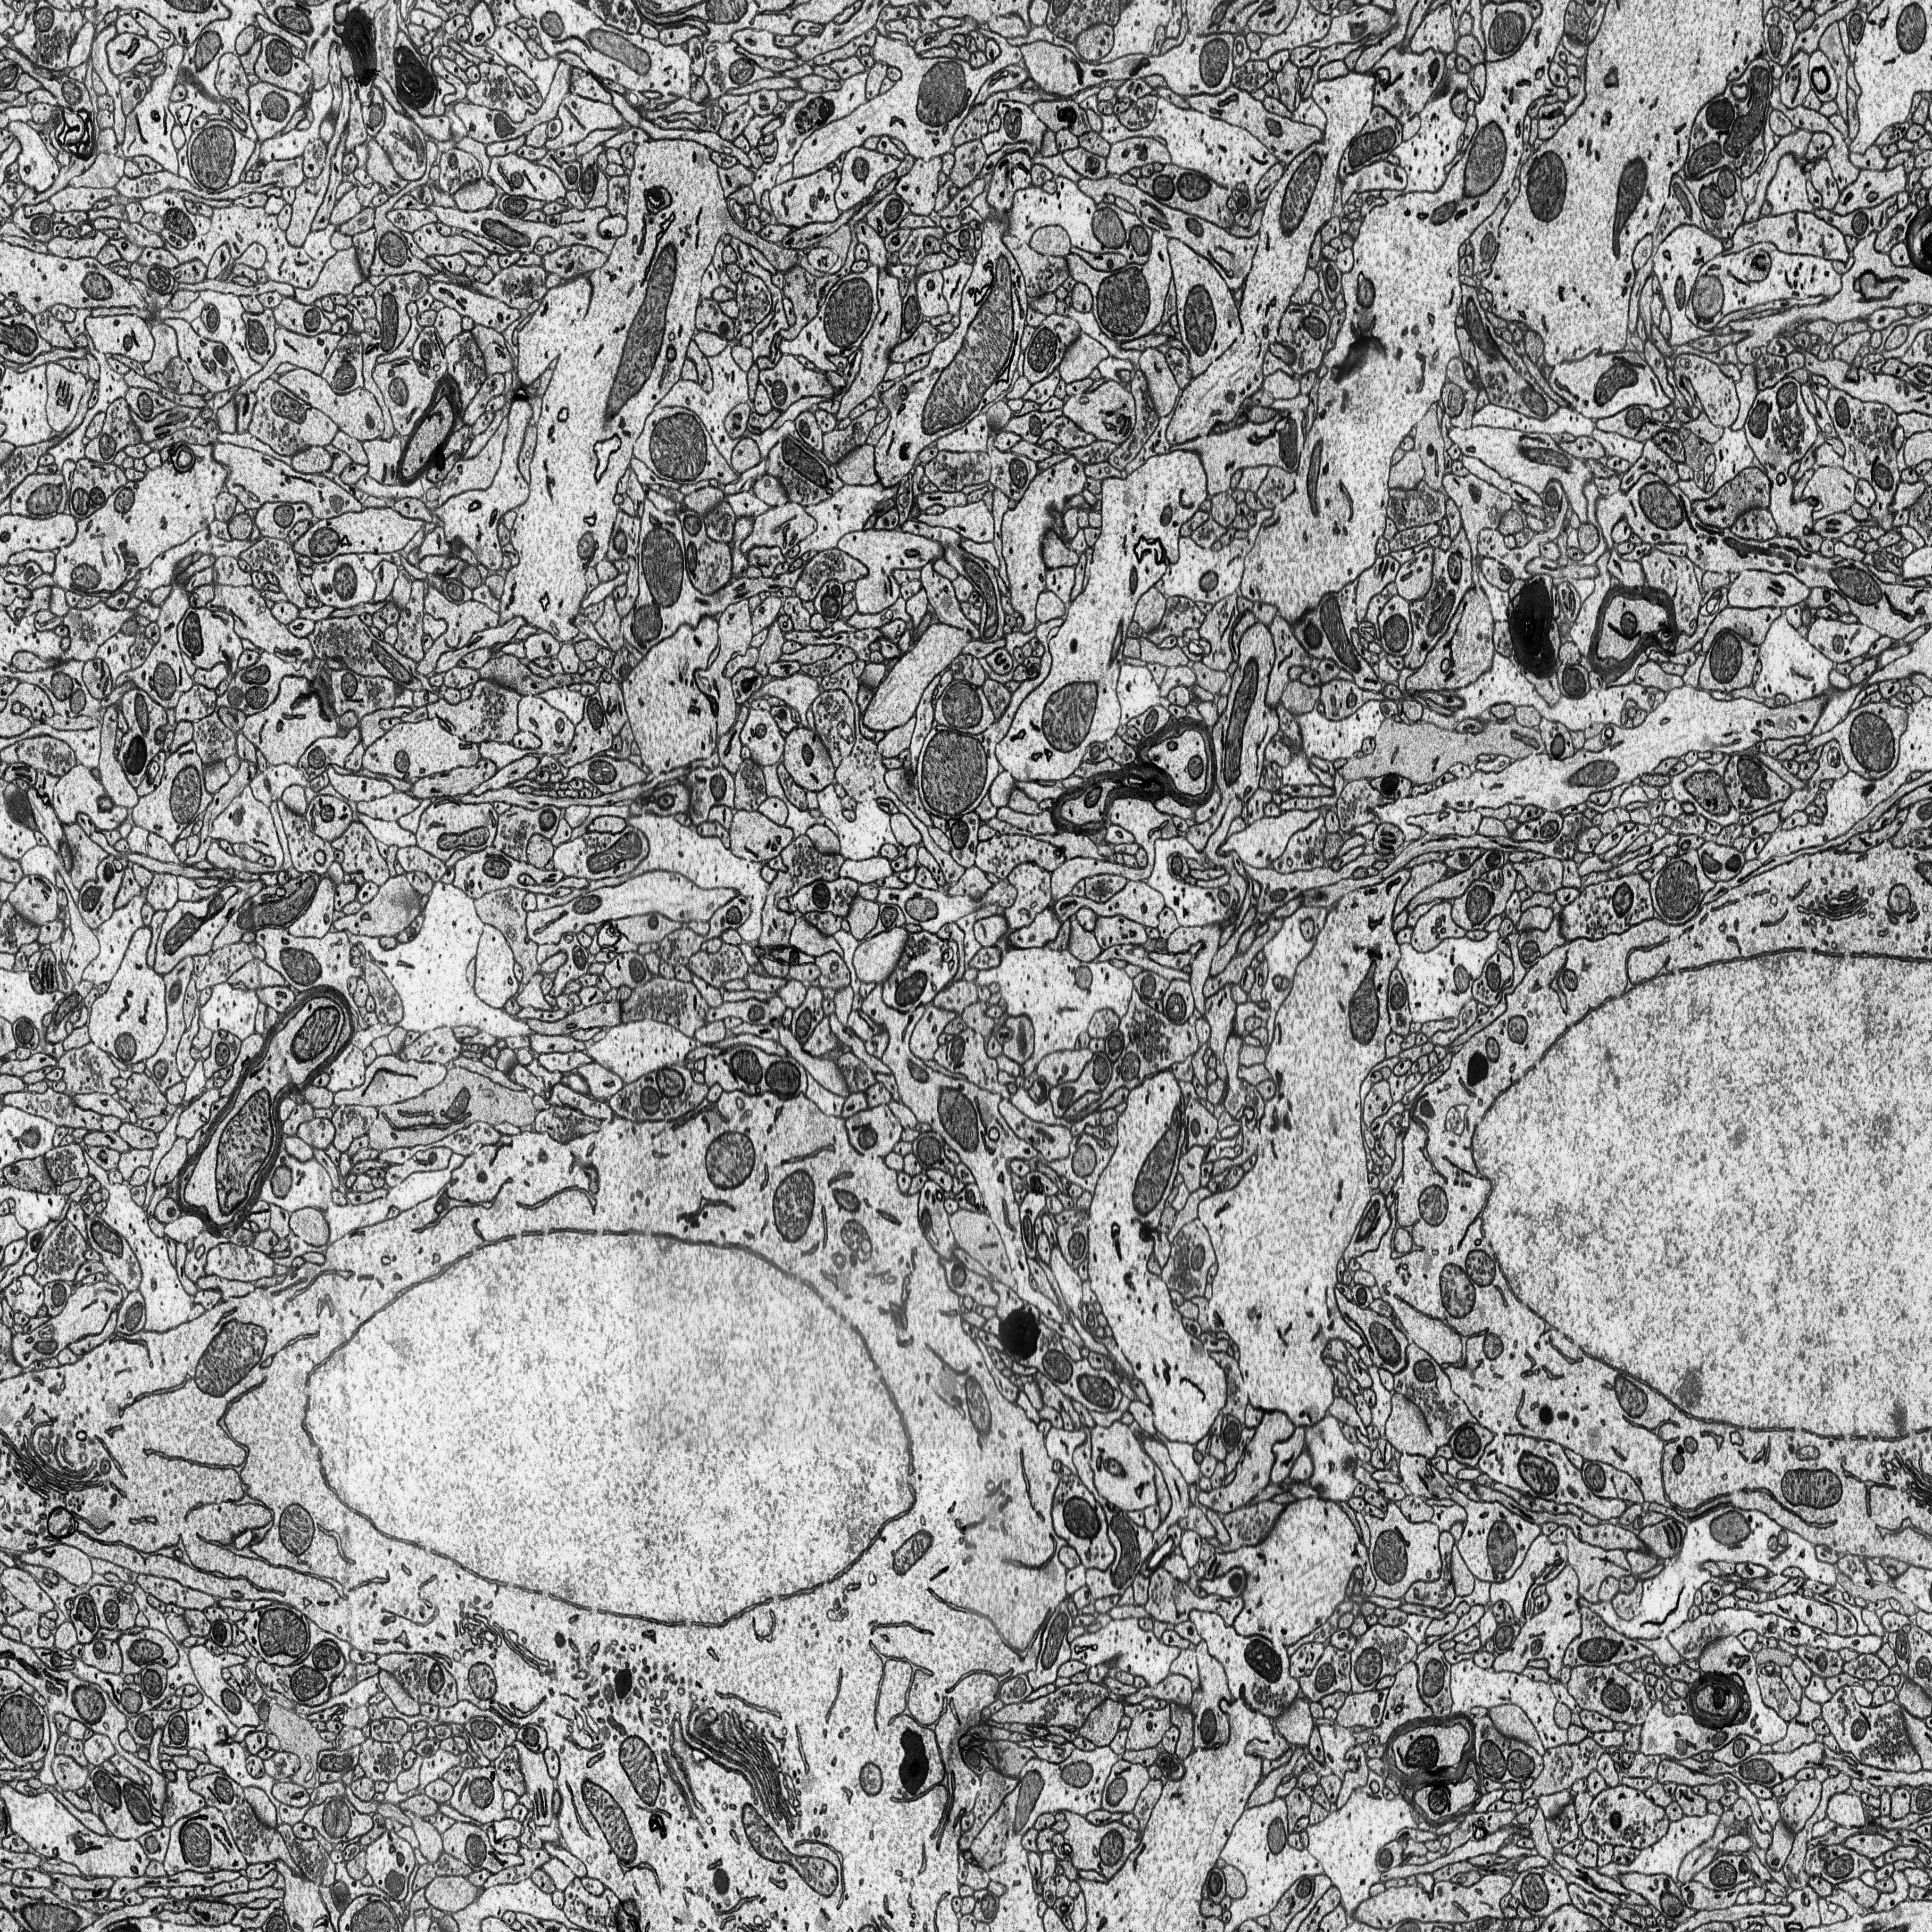
Electron microscopy slice of rat cortex tissue
Slice depth (z): 232
Mitochondria instances in slice: 390